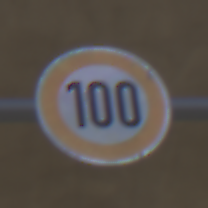
Verkehrszeichen: Geschwindigkeit100
Umgebung: Roofed, Underpass
Tageszeit: Midday
Wetter: Clear
Licht: Natural
Jahreszeit: NotSpecified
Kontrast: LowContrast